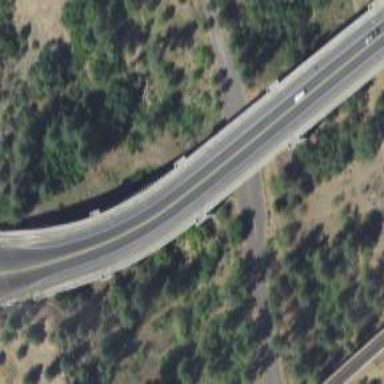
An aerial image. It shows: Secondary road on asphalt bridge with arch structure.